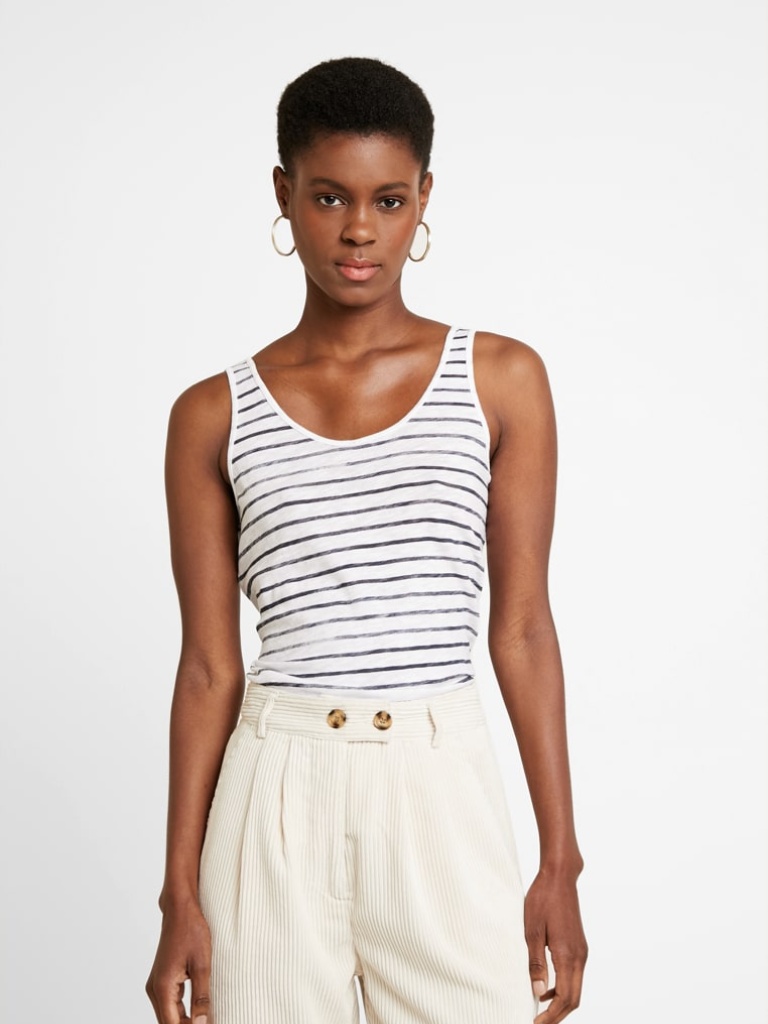
cotton tight sleeveless hip length Fully Tucked in scoop tank